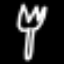
Label: fork